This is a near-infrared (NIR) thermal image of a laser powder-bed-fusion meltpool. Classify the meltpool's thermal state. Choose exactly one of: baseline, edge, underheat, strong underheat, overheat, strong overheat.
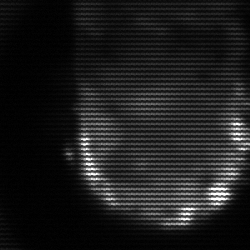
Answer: baseline